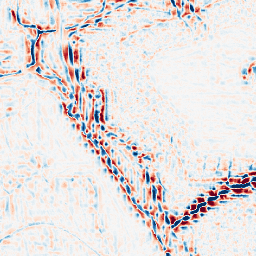
Category: wavelet
Decomposition family: wavelet_reverse_biorthogonal
Decomposition parameters: wavelet: rbio2.4
level: 3
Upsampling method: regularized
Upsampling parameters: scale: 2
lambda_reg: 0.001
Upsampling scale: 2